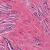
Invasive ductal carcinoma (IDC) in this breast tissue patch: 0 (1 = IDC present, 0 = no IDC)